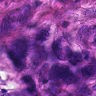
Metastatic tissue present: yes